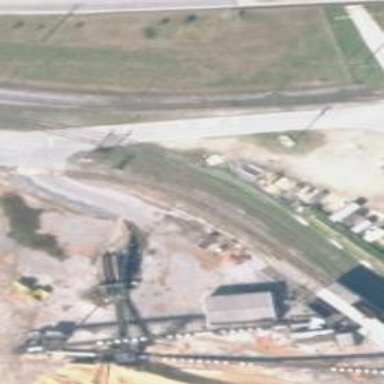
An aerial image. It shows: Railway spur service.